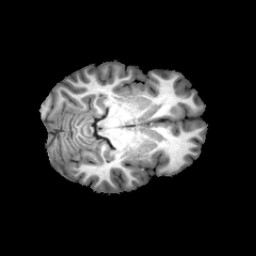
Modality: T1w
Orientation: axial
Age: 20
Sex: female
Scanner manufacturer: philips
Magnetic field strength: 3 T
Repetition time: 0.0082 s
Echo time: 0.0037 s